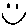
Label: smiley face